Question: I have some data grouped in a table by a certain criteria, and for each group it is computed an average --well, the real case is a bit more tricky-- of the values from each of the detail rows that belong to that group. This average is shown in each group footer rows. Let's see this simple example:

What I want now is to show a grand total on the . The grand total should be computed by each group's average (for instance, in this example the grand total should be 20 + 15 = 35). However, I can't nest aggregate functions. How can I do?
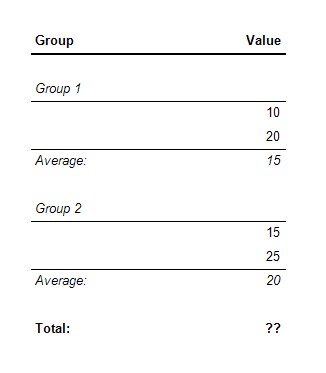
Answer: Reporting Services (2005, maybe 2008, too) don't support aggregates of aggregates directly.
Use a custom report assembly, code references and named objects (Report Properties, References) that allow you to aggregate the values yourself.
Your code could look like this:
'''
Public Sub New()
m_valueTable = New DataTable(tableName:="DoubleValueList")
'Type reference to System.Double
Dim doubleType = Type.GetType(typeName:="System.Double")
' Add a single Double column to hold values
m_valueTable.Columns.Add(columnName:="Value", type:=doubleType)
' Add aggregation column
m_sumColumn = m_valueTable.Columns.Add(columnName:="Sum", type:=doubleType, expression:="Sum(Value)")
End Sub
Public Function Aggregate(ByVal value As Double) As Double
' Appends a row using a 1-element object array.
' If there will be more than 1 column, more values need to be supplied respectively.
m_valueTable.Rows.Add(value)
Aggregate = value
End Function
Public ReadOnly Property Sum() As Double
Get
If 0 = m_valueTable.Rows.Count Then
Sum = 0
Else
Sum = CDbl(m_valueTable.Rows(0)(m_sumColumn))
End If
End Get
End Property
'''
Name you reference for example DoubleAggregator. Then replace the group expressions with "Code.DoubleAggregator.Aggregate(Avg(Fields!Column2.Value))" and the expression for Total with "Code.DoubleAggregator.Sum()".